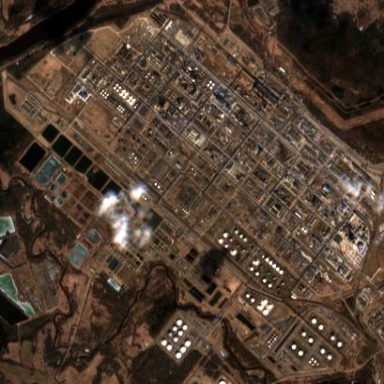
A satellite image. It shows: Industrial area with refinery.